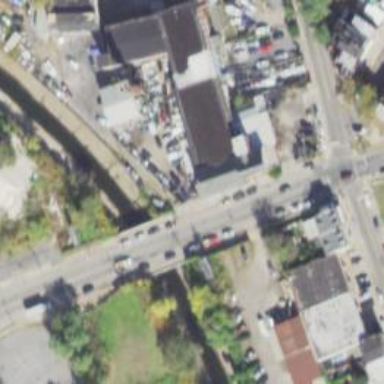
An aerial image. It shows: Footway on bridge.